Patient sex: F
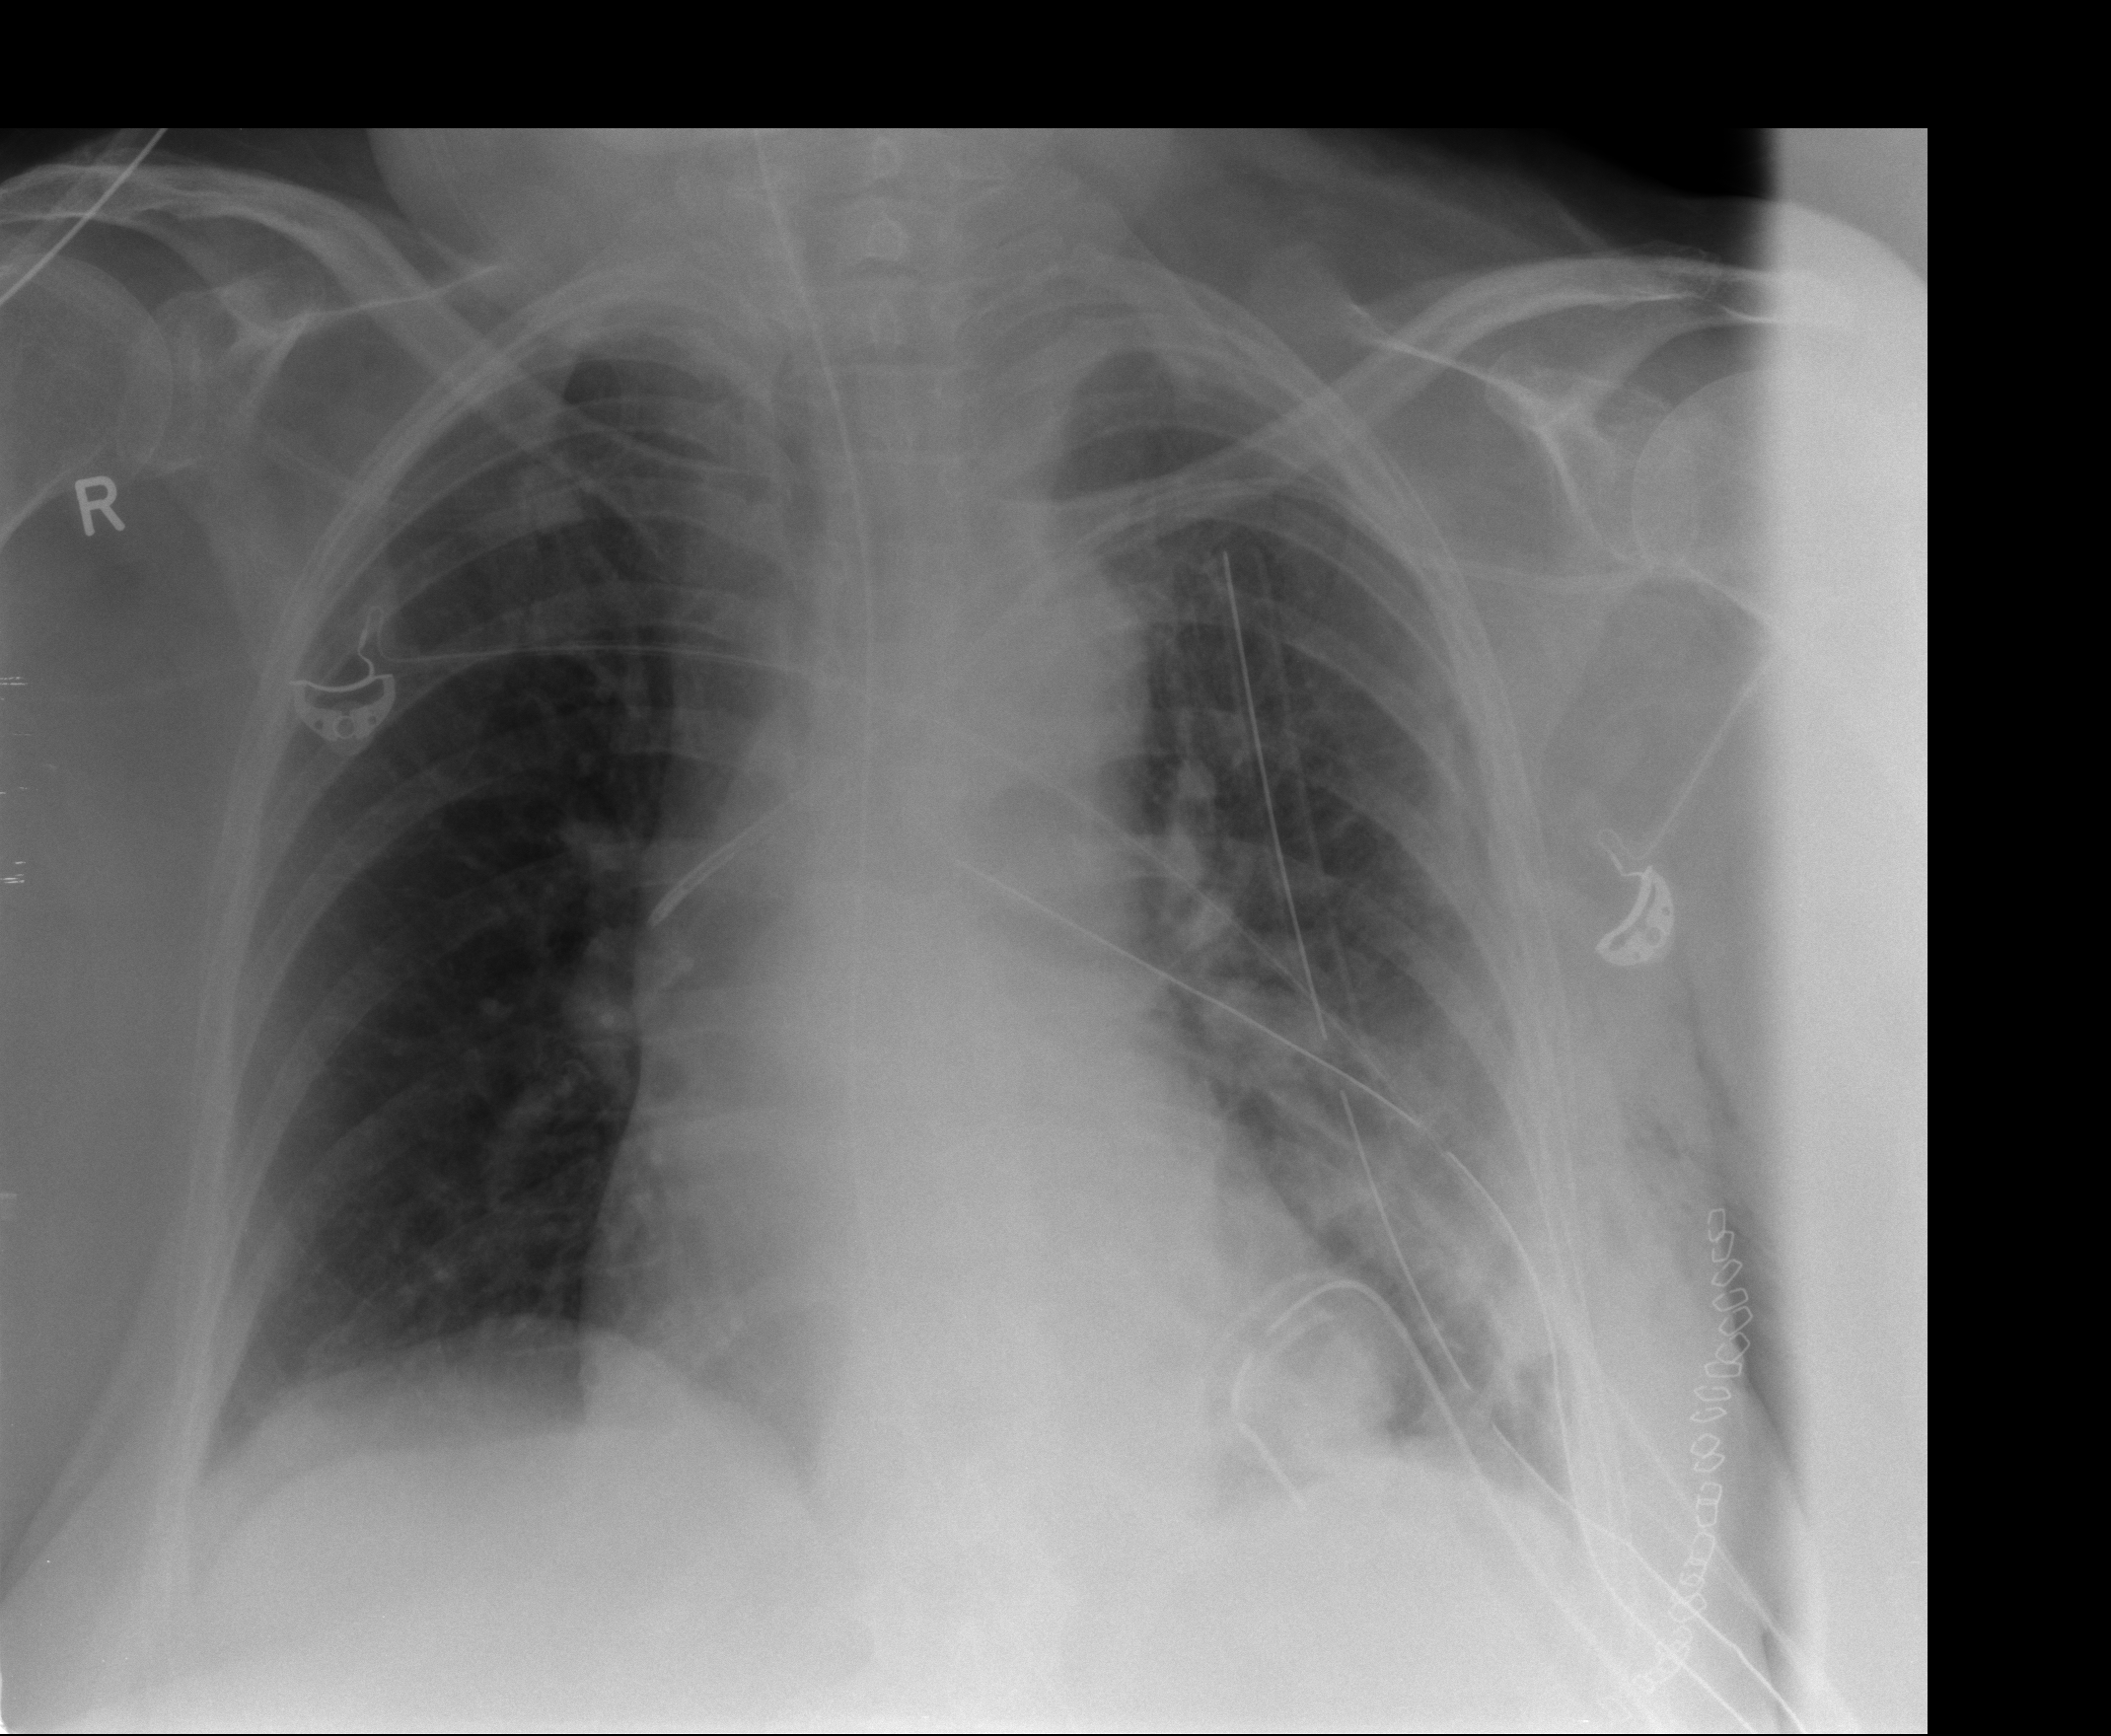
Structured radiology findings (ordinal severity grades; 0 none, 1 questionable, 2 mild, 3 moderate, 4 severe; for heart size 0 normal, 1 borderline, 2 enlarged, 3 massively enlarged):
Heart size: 0
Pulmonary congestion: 0
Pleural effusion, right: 0
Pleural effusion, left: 2
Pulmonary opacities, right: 0
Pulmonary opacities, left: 3
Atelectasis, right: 0
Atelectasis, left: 3